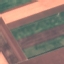
Label: AnnualCrop